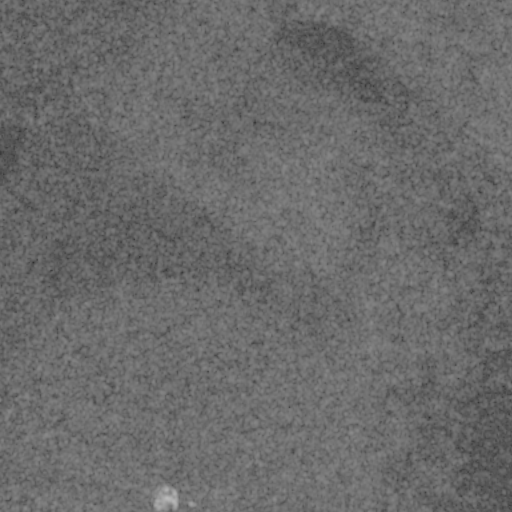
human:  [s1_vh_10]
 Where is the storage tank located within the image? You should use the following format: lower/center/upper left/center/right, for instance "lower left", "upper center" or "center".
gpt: The storage tank is located in the lower center of the image.
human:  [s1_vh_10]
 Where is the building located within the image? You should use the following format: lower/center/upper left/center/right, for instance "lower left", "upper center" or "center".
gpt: The building is located in the lower left of the image.
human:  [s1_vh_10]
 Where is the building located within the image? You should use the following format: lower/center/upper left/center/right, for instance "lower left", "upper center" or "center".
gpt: The building is located in the lower left of the image.
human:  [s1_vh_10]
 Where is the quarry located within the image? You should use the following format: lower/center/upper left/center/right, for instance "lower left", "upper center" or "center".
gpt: There is no quarry in the image.

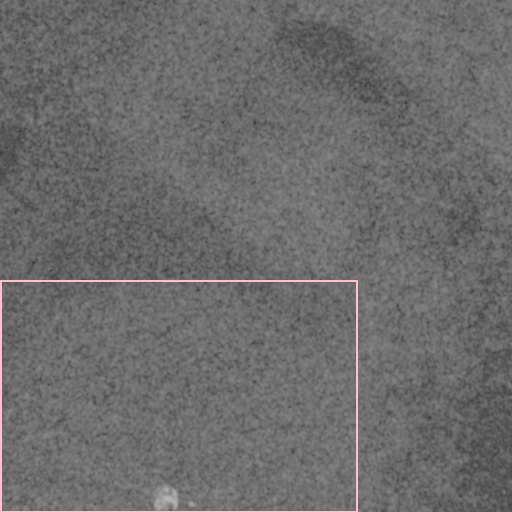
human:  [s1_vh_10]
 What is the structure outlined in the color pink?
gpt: The structure outlined in pink is a solar farm.
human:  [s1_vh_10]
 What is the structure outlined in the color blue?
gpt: There is no blue outline.